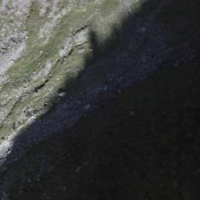
EUNIS habitat code: 26
Species observed at this site:
Motacilla cinerea
Oenanthe oenanthe
Linaria cannabina
Anthus spinoletta
Fringilla coelebs
Buteo buteo
Carduelis carduelis
Lagopus muta
Turdus merula
Parus major
Hirundo rustica
Milvus milvus
Garrulus glandarius
Nucifraga caryocatactes
Phoenicurus phoenicurus
Cinclus cinclus
Pyrrhocorax graculus
Picus viridis
Corvus corax
Accipiter nisus
Delichon urbicum
Periparus ater